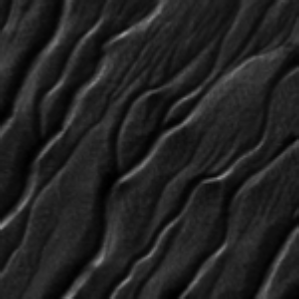
Label: frost